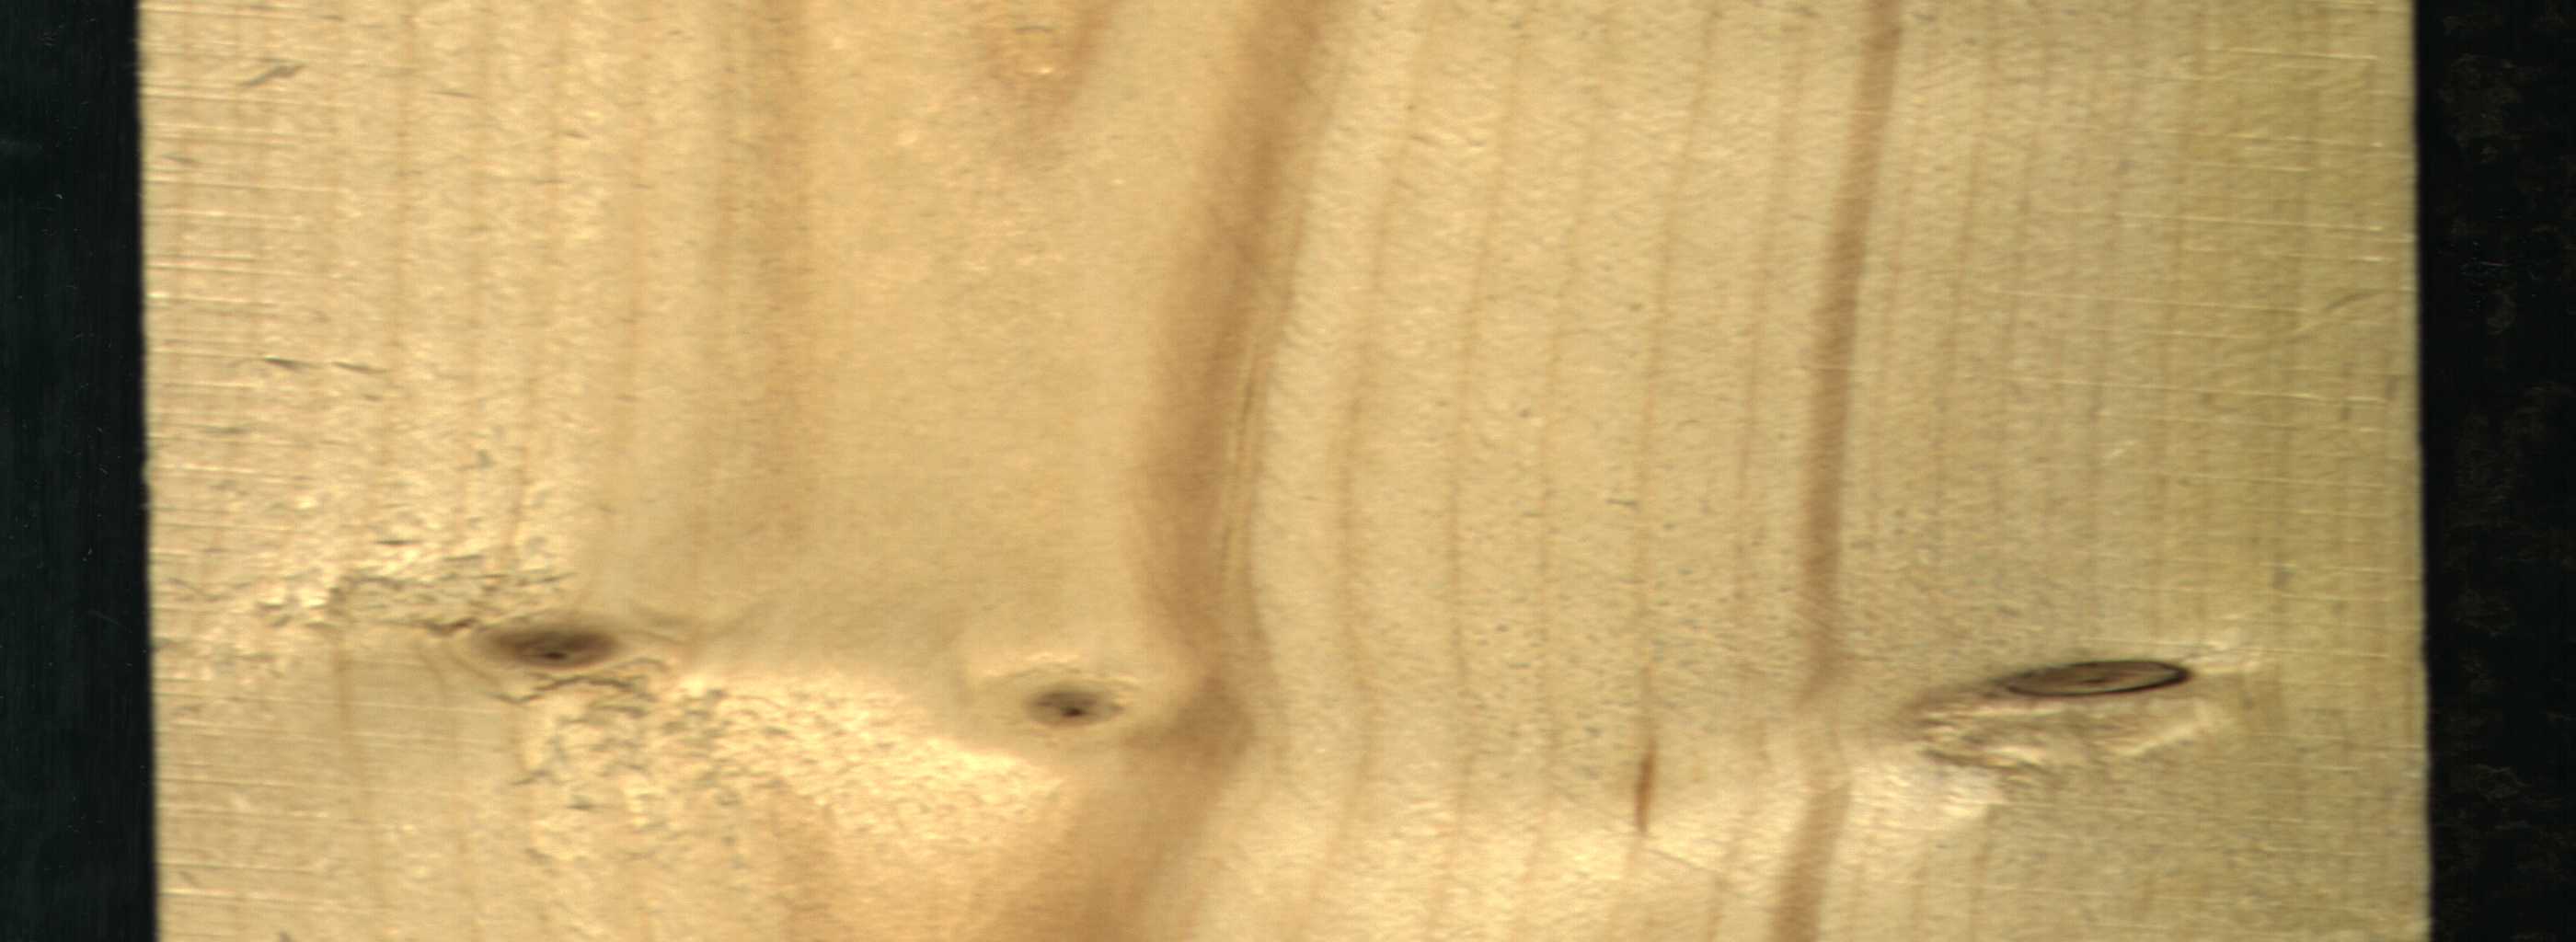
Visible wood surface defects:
resin
Dead_Knot
Live_Knot
Live_Knot